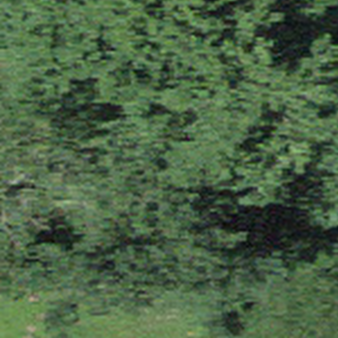
Label: other